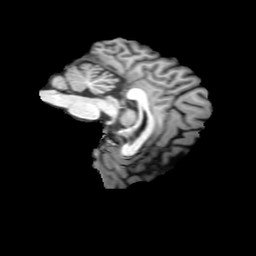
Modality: T1w
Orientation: sagittal
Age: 44
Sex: female
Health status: healthy